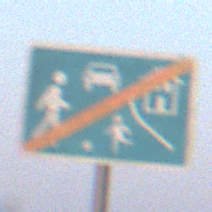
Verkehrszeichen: EndeVerkehrsberuhigterBereich
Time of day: SunriseSunset
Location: Outdoor (Nature)
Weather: Clear
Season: NotSpecified
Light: Natural